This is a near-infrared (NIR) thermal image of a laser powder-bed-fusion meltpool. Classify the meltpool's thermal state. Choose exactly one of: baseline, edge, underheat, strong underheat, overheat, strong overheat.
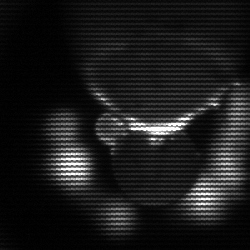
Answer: edge